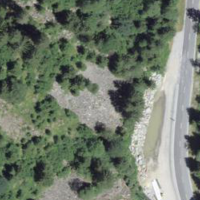
EUNIS habitat code: 32
Species observed at this site:
Vanessa atalanta
Podarcis muralis
Argynnis paphia